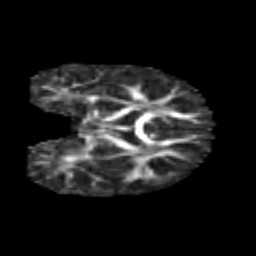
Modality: FA
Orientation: coronal
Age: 7
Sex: male
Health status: healthy